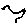
Label: bird